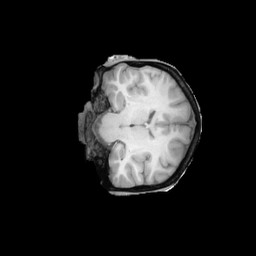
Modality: T1w
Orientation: coronal
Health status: ill
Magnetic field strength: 3 T